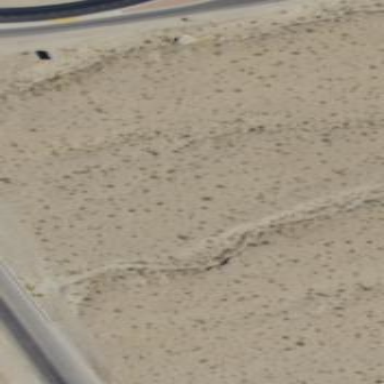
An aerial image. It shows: Sandy area in nature.